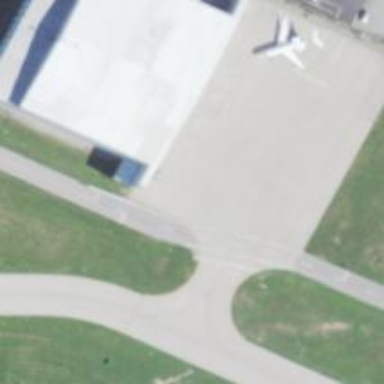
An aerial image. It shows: View of taxiway at the airport.